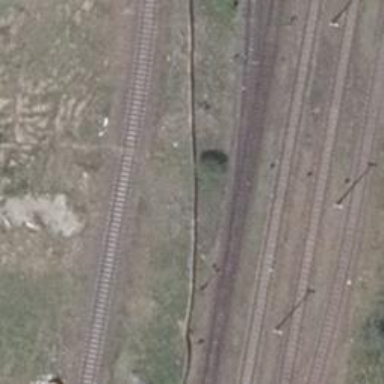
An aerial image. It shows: Railway switch.